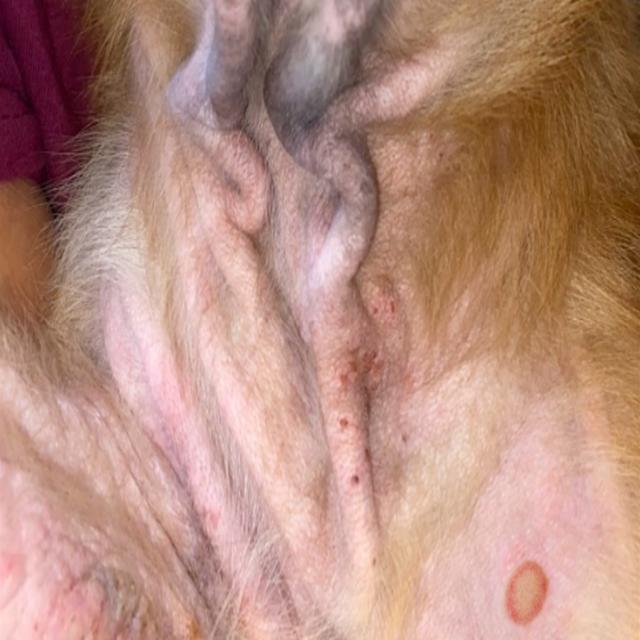
Canine ringworm (Dermatophytosis) — fungal infection caused by Microsporum or Trichophyton. Presents with circular alopecia, scaling, crusting, and broken hairs.